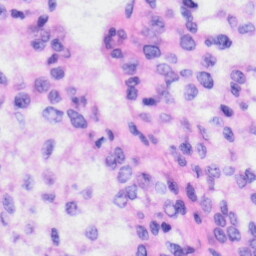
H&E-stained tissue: Liver